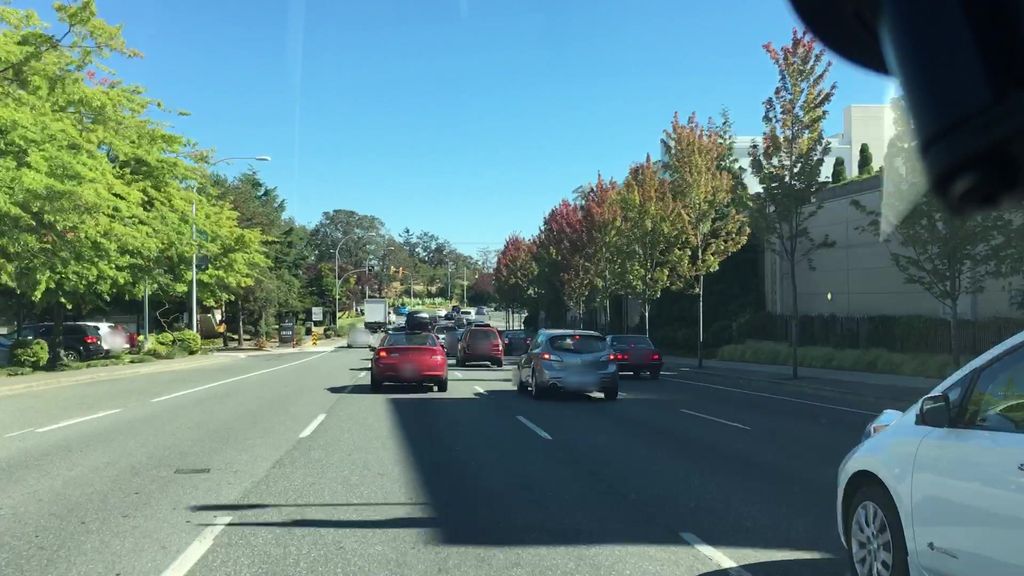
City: victoria